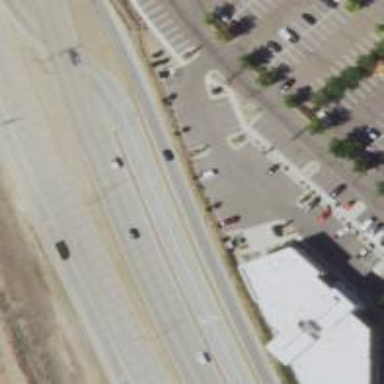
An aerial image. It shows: Trunk link highway.